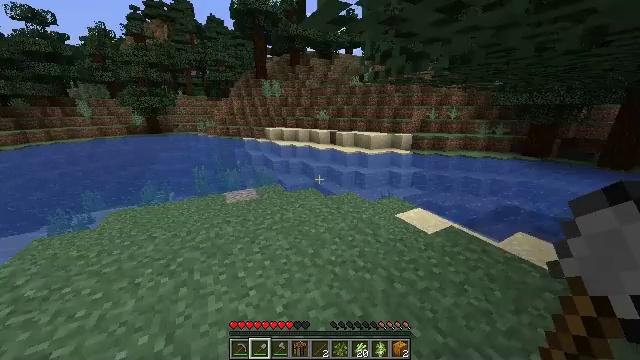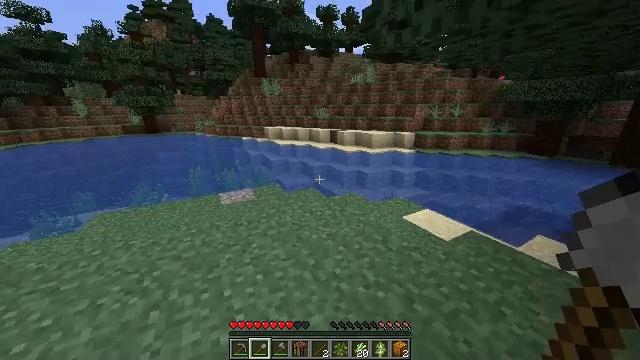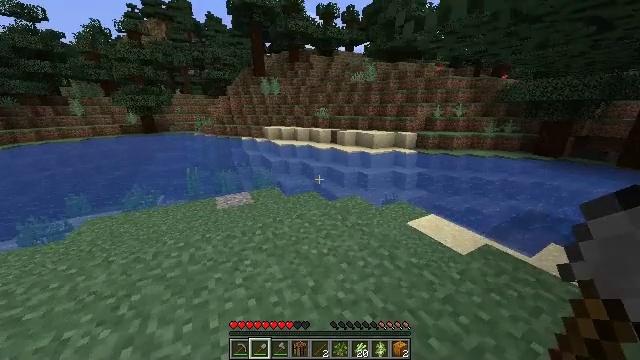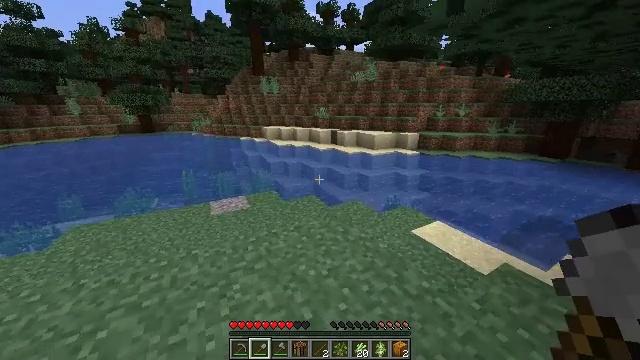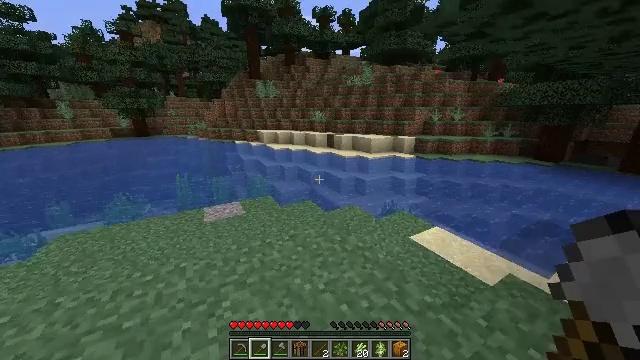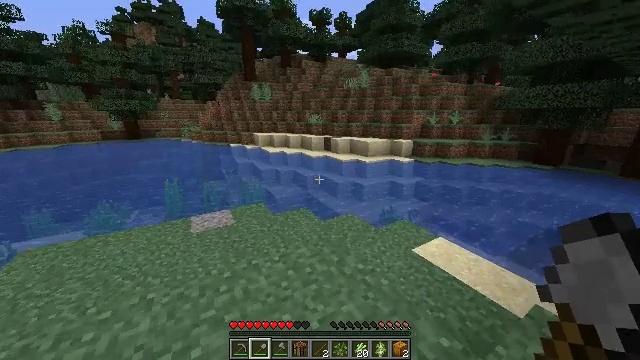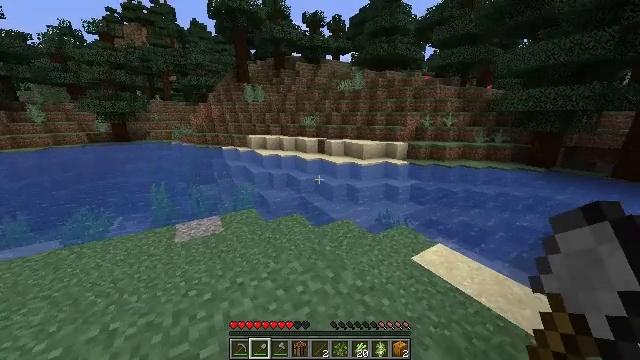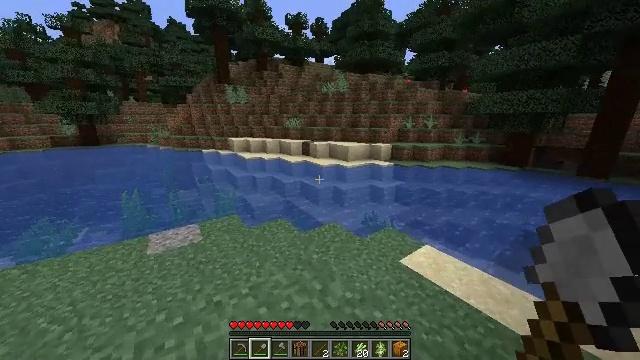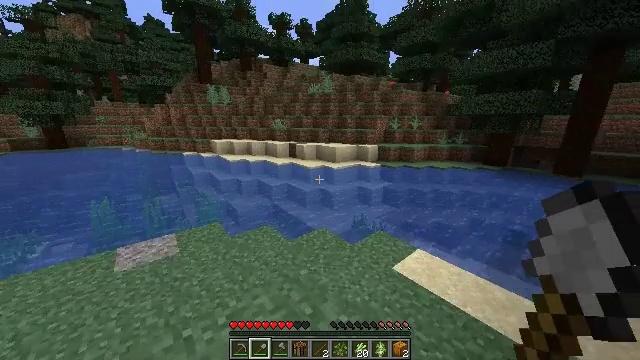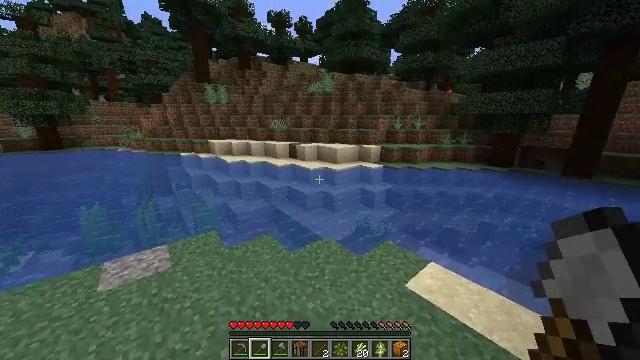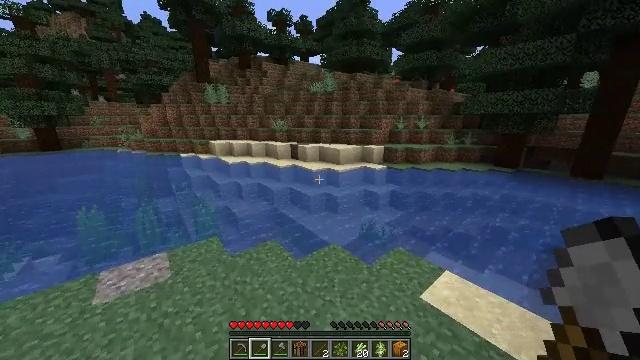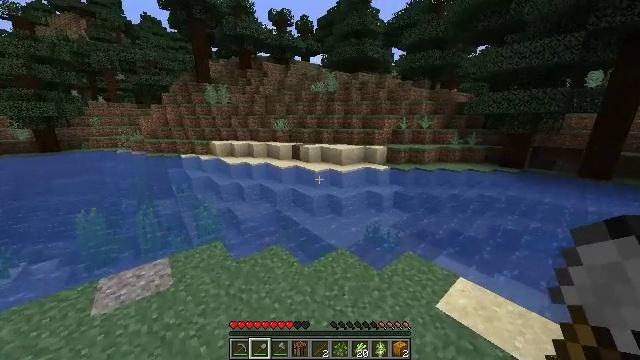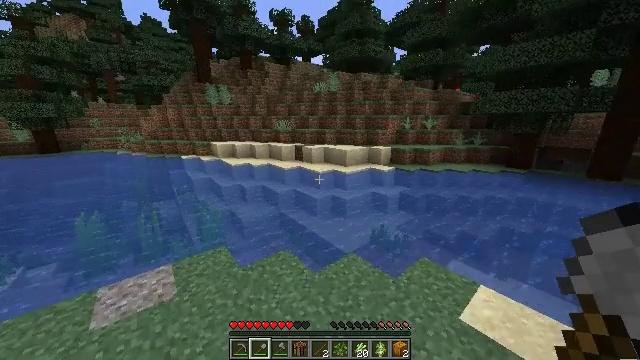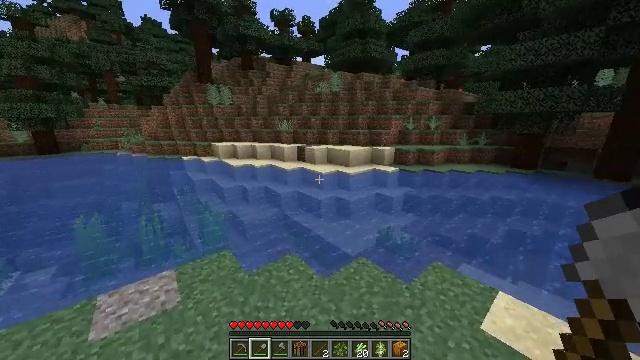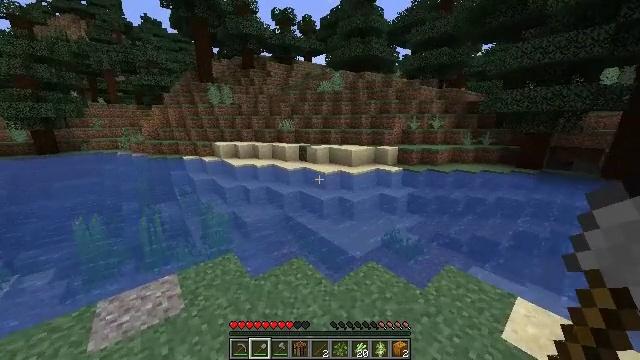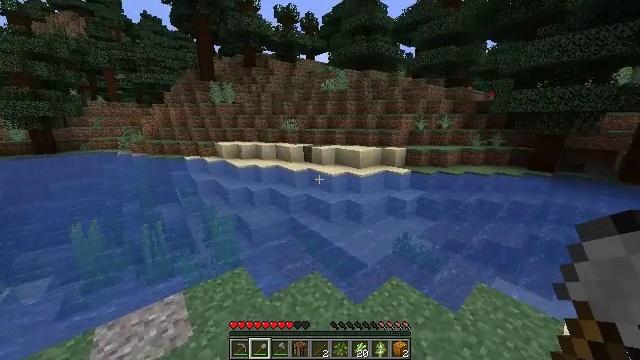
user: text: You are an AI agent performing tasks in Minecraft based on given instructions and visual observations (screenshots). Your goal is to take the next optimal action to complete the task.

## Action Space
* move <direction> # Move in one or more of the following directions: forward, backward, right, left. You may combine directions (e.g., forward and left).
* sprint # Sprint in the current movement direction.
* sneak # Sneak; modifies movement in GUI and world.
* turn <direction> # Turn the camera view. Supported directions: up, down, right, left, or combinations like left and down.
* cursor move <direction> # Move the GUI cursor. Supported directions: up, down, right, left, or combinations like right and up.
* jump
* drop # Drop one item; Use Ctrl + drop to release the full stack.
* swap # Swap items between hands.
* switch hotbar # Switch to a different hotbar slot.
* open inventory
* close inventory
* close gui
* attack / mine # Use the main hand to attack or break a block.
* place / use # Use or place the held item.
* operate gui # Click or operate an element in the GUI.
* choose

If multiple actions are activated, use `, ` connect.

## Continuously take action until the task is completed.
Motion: motion action
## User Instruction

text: Gather materials from the sweet berry bush.
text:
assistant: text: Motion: move forward, sprint
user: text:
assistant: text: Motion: move forward, sprint
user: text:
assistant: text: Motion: move forward, sprint
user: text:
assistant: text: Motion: move forward, sprint
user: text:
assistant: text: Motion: move forward, sprint
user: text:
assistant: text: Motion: move forward, sprint, turn right
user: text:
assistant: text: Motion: move forward, sprint, turn right
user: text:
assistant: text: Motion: move forward, sprint, turn right
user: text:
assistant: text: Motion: move forward and move left, sprint
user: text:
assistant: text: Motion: move forward and move left, sprint
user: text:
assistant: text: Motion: move forward and move left, sprint
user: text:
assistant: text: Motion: move forward and move left, sprint
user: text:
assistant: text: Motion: move forward and move left, sprint
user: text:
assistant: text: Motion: move forward and move left, sprint
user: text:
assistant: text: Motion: move forward and move left, sprint
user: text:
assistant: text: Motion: move forward and move left, sprint
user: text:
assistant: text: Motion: move forward and move left, sprint
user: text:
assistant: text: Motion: move forward and move left, sprint
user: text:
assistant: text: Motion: move forward and move left, sprint
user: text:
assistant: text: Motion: move forward and move left, sprint
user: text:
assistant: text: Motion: move forward, sprint
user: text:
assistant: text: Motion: move forward, sprint
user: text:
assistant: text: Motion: move forward, sprint
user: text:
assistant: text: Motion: move forward, sprint
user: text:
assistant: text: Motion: move forward, sprint
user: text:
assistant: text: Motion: move forward, sprint
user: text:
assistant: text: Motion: move forward, sprint
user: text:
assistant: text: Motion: move forward, sprint
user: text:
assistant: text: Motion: move forward and move left, sprint
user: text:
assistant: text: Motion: move forward and move left, sprint, turn right, jump